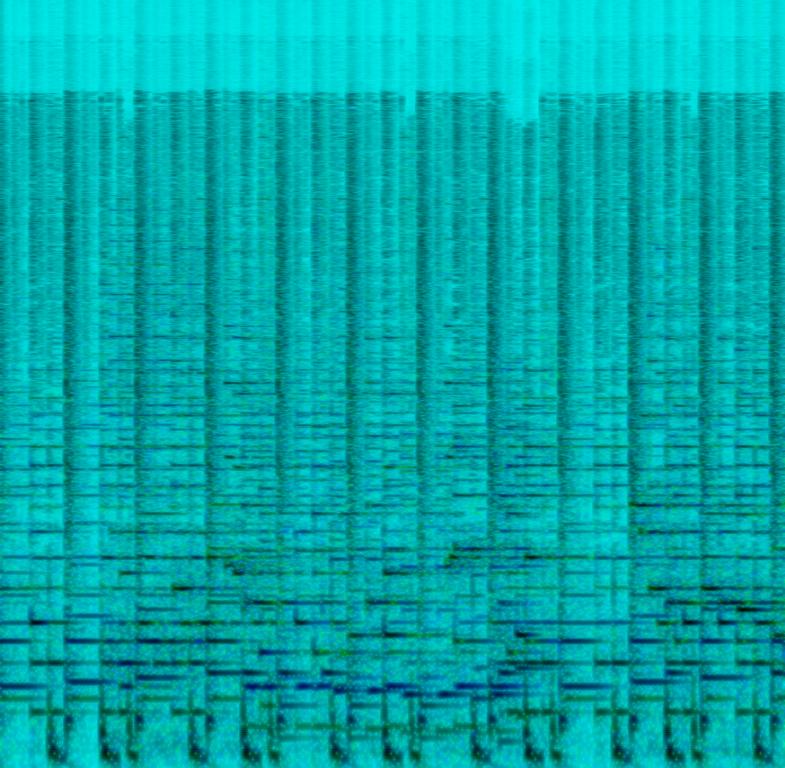
The low quality recording features a manically played piano melody over punchy kick and snare hits, followed by uptempo hi hats and shimmering open hats. It sounds aggressive, mani and thin, as it lacks low frequencies.